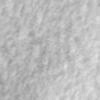
Label: no_change